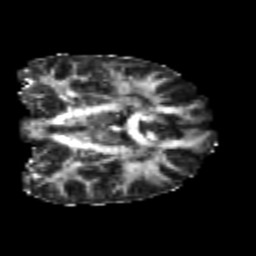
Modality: FA
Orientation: coronal
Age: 22
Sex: female
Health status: healthy
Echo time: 0.074 s